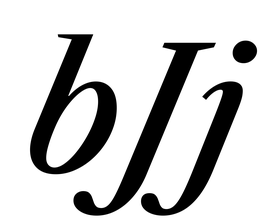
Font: LibreCaslonText-Italic_Medium_Italic